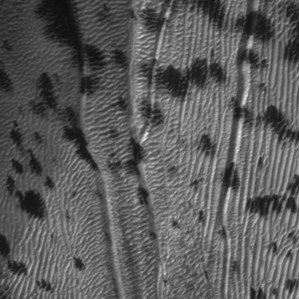
Label: frost